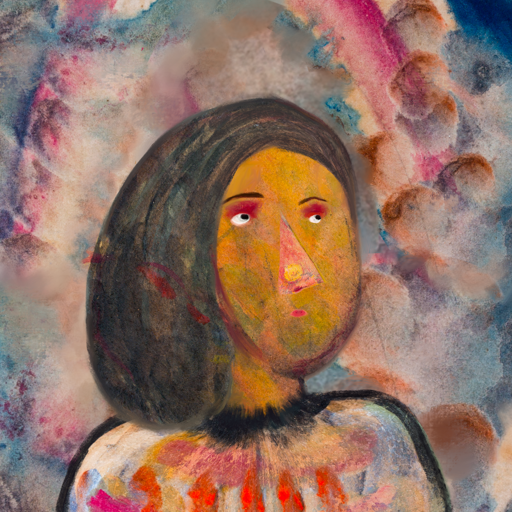
Background: Rupkatha, Head And Neck Side: Gypsy_Mother, Face Side: Irani, Bust: Childish, Hair Side: Gypsy_Mother, Head Accessory: Blank, Second Necklace: Blank, Necklace: Blank, Baby: Blank